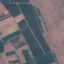
Label: PermanentCrop